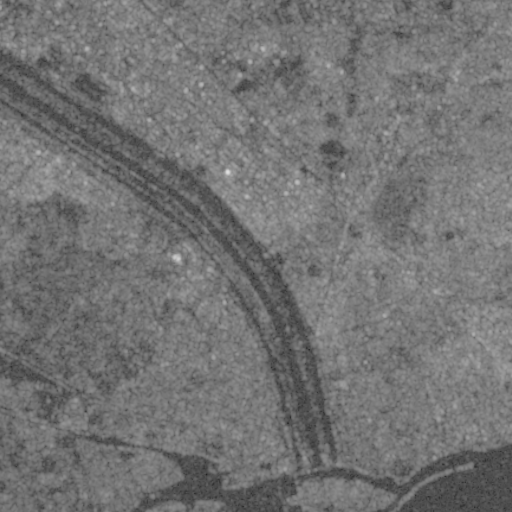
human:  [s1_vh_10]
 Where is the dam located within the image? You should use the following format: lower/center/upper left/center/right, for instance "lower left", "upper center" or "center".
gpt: The dam is located in the lower center of the image.
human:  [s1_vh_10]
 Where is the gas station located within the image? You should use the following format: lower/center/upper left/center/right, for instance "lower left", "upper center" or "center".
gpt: The gas station is located in the center right of the image.
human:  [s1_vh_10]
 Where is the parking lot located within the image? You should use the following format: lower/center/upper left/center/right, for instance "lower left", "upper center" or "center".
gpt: The parking lot is located in the upper center of the image.
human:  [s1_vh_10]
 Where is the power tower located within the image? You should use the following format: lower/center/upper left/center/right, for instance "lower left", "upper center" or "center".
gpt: The power tower is located in the lower left of the image.
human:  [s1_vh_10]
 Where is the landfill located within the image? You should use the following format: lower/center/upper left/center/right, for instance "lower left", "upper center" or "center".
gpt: There is no landfill in the image.

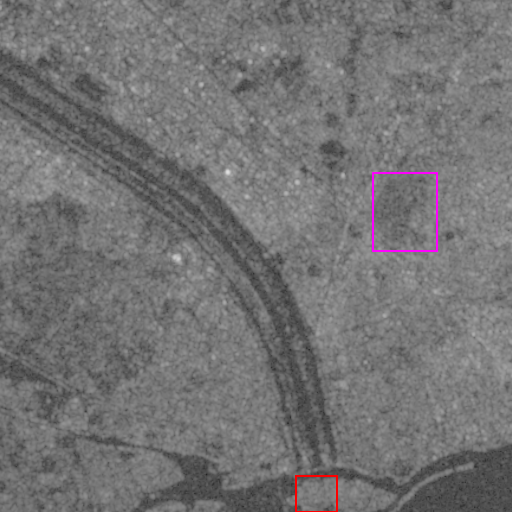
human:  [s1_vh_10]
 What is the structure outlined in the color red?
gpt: The structure outlined in red is a dam.
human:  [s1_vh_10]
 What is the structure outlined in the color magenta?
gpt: The structure outlined in magenta is a park.
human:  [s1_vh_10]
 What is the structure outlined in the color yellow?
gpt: There is no yellow outline.